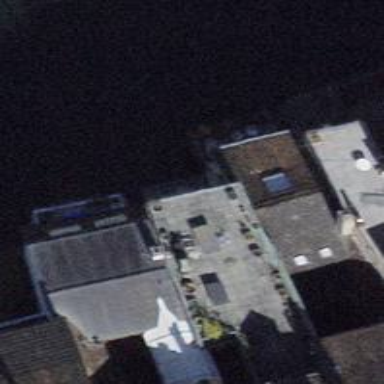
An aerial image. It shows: Building with tile roof.